Question: Using
<URL>
HTML Code
'''
<div class="col-md-12">
<div class="col-md-2">
Processing
</div>
<div class="col-md-4">
<button class="btn btn-primary">Hello</button>
</div>
</div>
'''

'''
.btn {
position: relative;
padding: 8px 30px;
border: 0;
margin: 10px 1px; cursor: pointer;
border-radius: 2px;
text-transform: uppercase;
text-decoration: none;
color: rgba(255, 255, 255, 0.84);
transition: background-color 0.2s ease, box-shadow 0.28s cubic-bezier(0.4, 0, 0.2, 1); outline: none !important; }
'''
You can clearly notice that button is going down as compared to label.
Any CSS Fix? temporary may be??
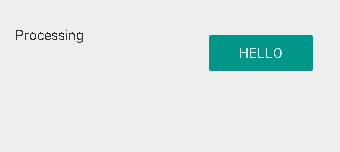
Answer: A 'middle vertical-align' and a 'display' of 'inline-block' should fix this.
## Booply
'''
<div class="col-md-12">
<div class="col-md-2 vcenter">
Processing
</div>
<div class="col-md-4 vcenter">
<button class="btn btn-primary">Hello</button>
</div>
</div>
.vcenter {
display: inline-block;
vertical-align: middle;
float: none;
}
'''